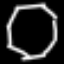
Label: octagon